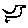
Label: bird